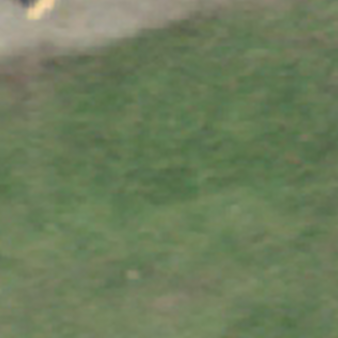
Label: other